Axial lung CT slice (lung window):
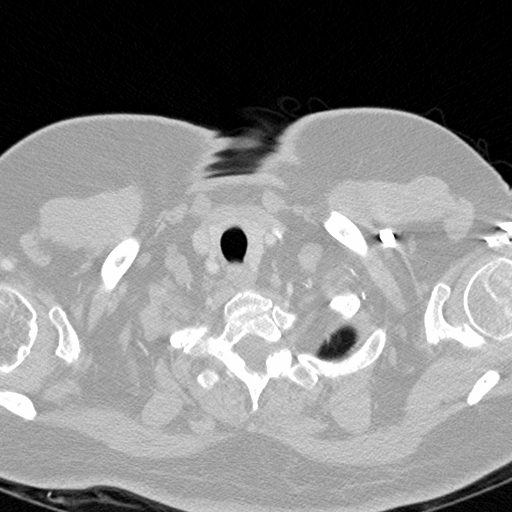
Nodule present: no